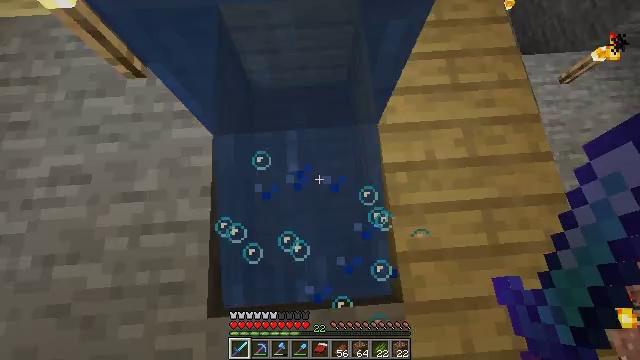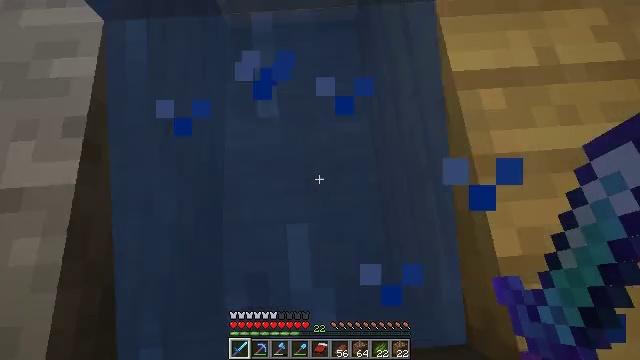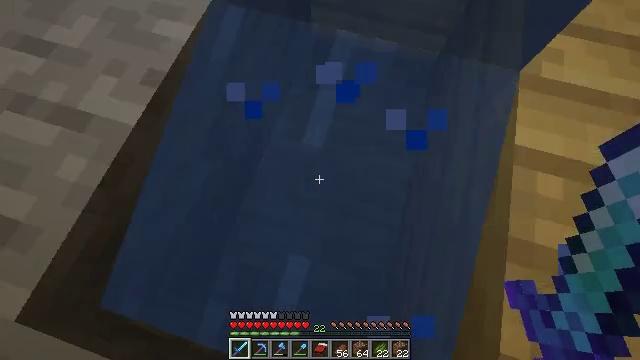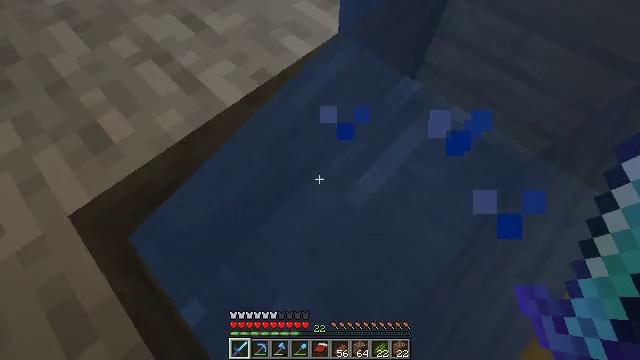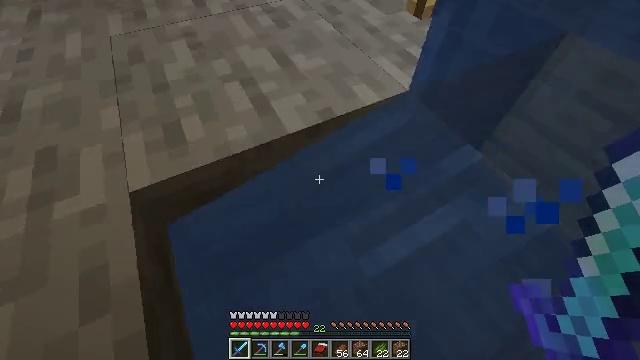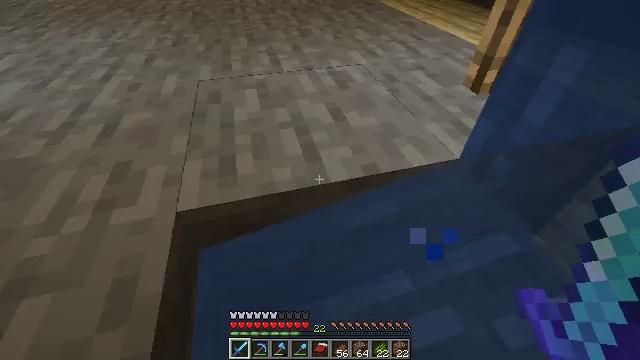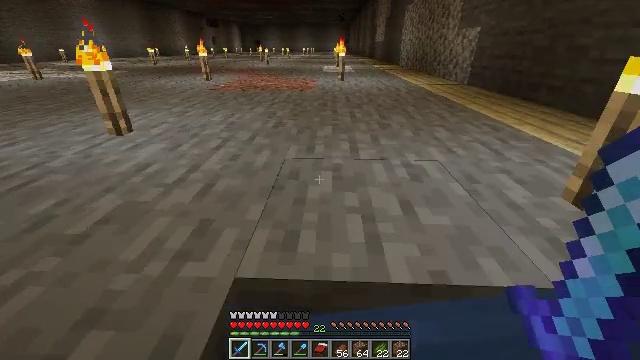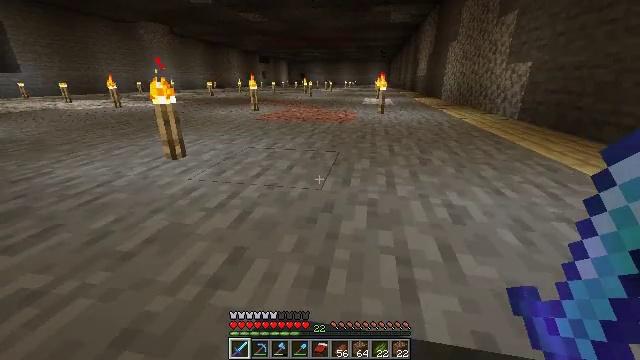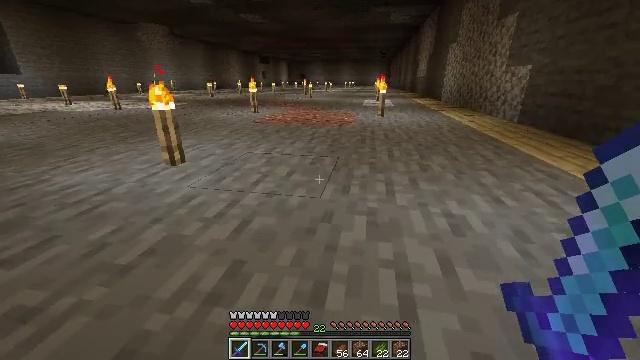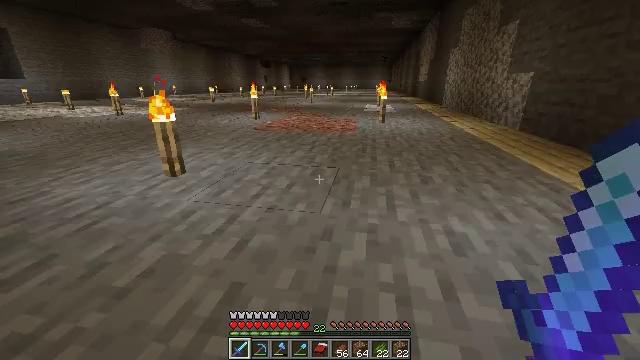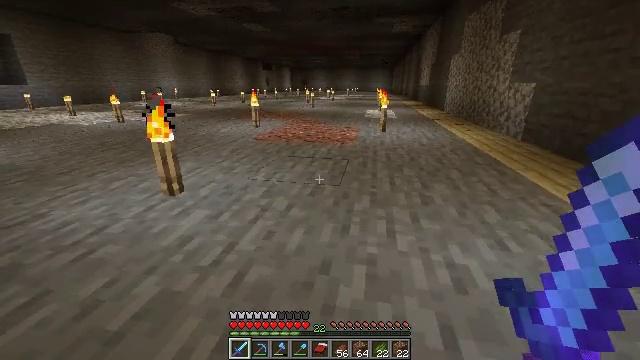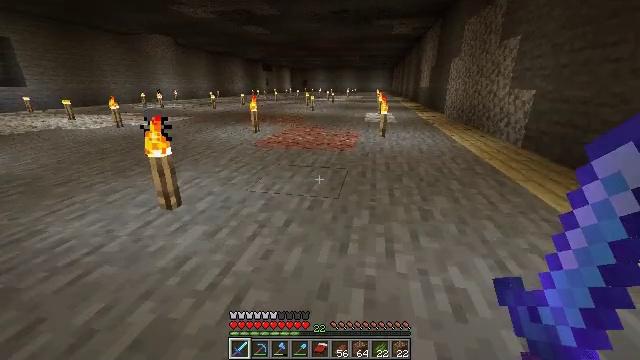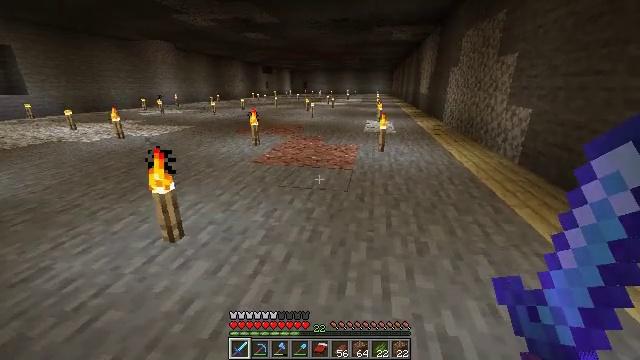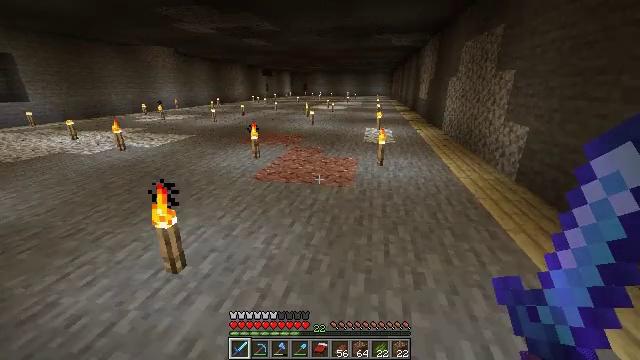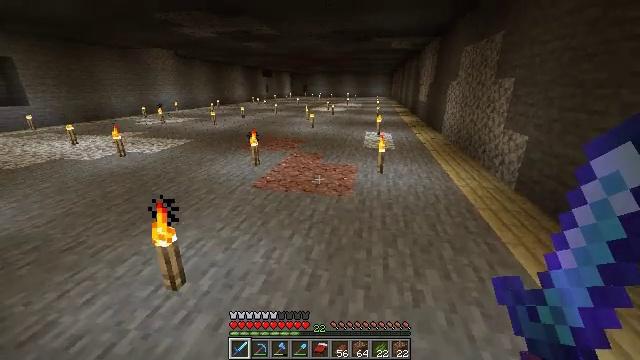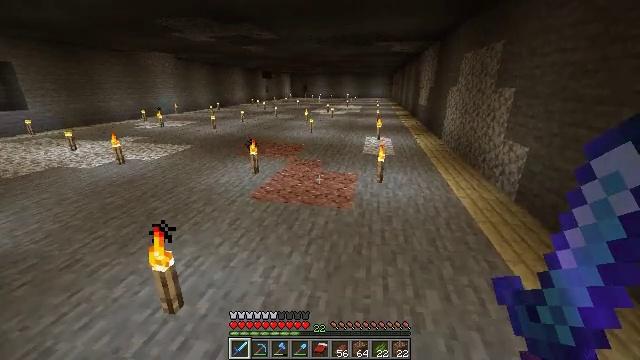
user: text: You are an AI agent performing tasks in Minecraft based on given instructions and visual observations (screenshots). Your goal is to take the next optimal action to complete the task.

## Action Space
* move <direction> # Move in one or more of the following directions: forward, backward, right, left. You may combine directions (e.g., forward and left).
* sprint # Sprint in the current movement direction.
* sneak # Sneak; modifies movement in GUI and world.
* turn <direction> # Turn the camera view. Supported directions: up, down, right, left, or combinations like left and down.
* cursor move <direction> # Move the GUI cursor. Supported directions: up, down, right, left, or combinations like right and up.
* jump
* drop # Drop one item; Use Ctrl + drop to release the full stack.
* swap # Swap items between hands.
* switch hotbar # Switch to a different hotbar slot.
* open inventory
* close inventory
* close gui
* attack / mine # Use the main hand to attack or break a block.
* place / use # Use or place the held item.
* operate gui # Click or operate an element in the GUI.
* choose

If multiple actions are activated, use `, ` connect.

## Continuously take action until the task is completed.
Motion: motion action
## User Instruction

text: Kill the slime.
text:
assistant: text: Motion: no_op
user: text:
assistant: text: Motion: turn left and up
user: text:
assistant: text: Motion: turn left and up
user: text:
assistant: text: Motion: turn left and up
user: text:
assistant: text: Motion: turn left and up
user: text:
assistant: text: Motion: move forward, turn left and up, jump
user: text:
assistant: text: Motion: move forward, turn left and up, jump
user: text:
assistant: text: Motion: move forward, jump
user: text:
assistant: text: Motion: move forward, jump
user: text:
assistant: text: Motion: move forward, jump
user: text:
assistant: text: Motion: move forward, jump
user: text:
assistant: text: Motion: move forward, jump
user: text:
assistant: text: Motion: move forward, jump
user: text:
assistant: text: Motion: move forward, jump
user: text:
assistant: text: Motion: move forward, jump
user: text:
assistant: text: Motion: move forward, turn left and up
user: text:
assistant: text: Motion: move forward, turn left
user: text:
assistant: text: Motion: move forward
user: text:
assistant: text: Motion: move forward
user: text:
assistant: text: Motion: move forward
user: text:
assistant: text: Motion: no_op
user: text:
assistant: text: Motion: no_op
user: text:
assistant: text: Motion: no_op
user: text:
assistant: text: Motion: no_op
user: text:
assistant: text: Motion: no_op
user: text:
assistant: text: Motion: no_op
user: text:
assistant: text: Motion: turn left
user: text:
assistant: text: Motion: turn left
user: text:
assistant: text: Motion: turn left and down
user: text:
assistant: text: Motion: no_op